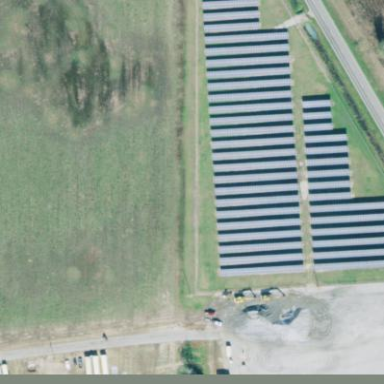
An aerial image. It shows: Solar photovoltaic power plant surrounded by fence.